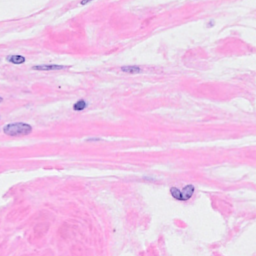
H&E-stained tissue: Breast